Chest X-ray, PA view. Patient: 37 years old, sex M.
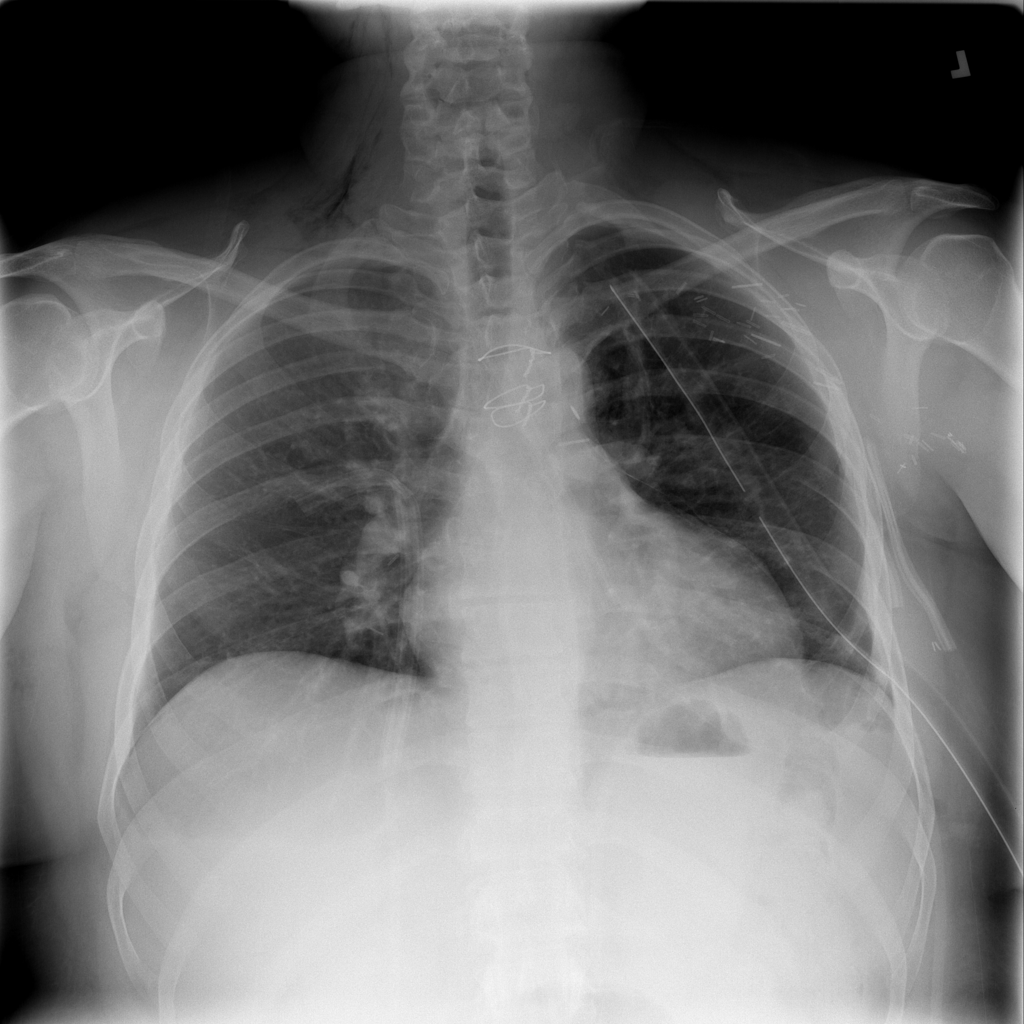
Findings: No Finding